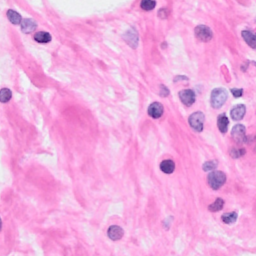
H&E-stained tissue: Breast